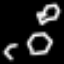
Label: octagon